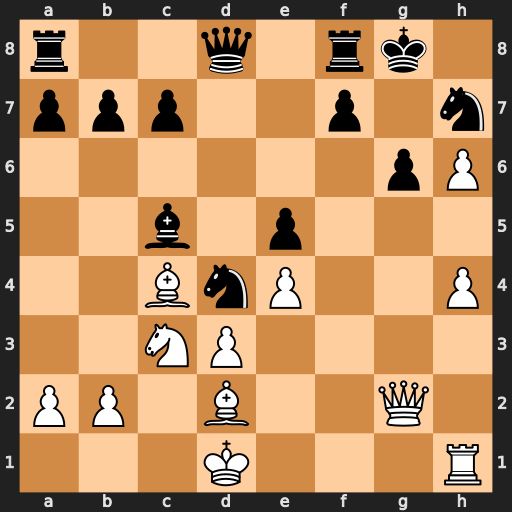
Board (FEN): r2q1rk1/ppp2p1n/6pP/2b1p3/2BnP2P/2NP4/PP1B2Q1/3K3R
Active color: w
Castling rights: -
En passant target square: -
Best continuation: Qxg6+ Kh8 Qg7#